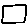
Label: square